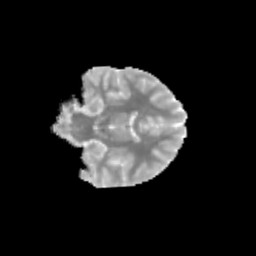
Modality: MD
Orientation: coronal
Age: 11
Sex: female
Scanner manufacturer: siemens
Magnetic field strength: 3 T
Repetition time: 3.8 s
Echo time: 0.07 s